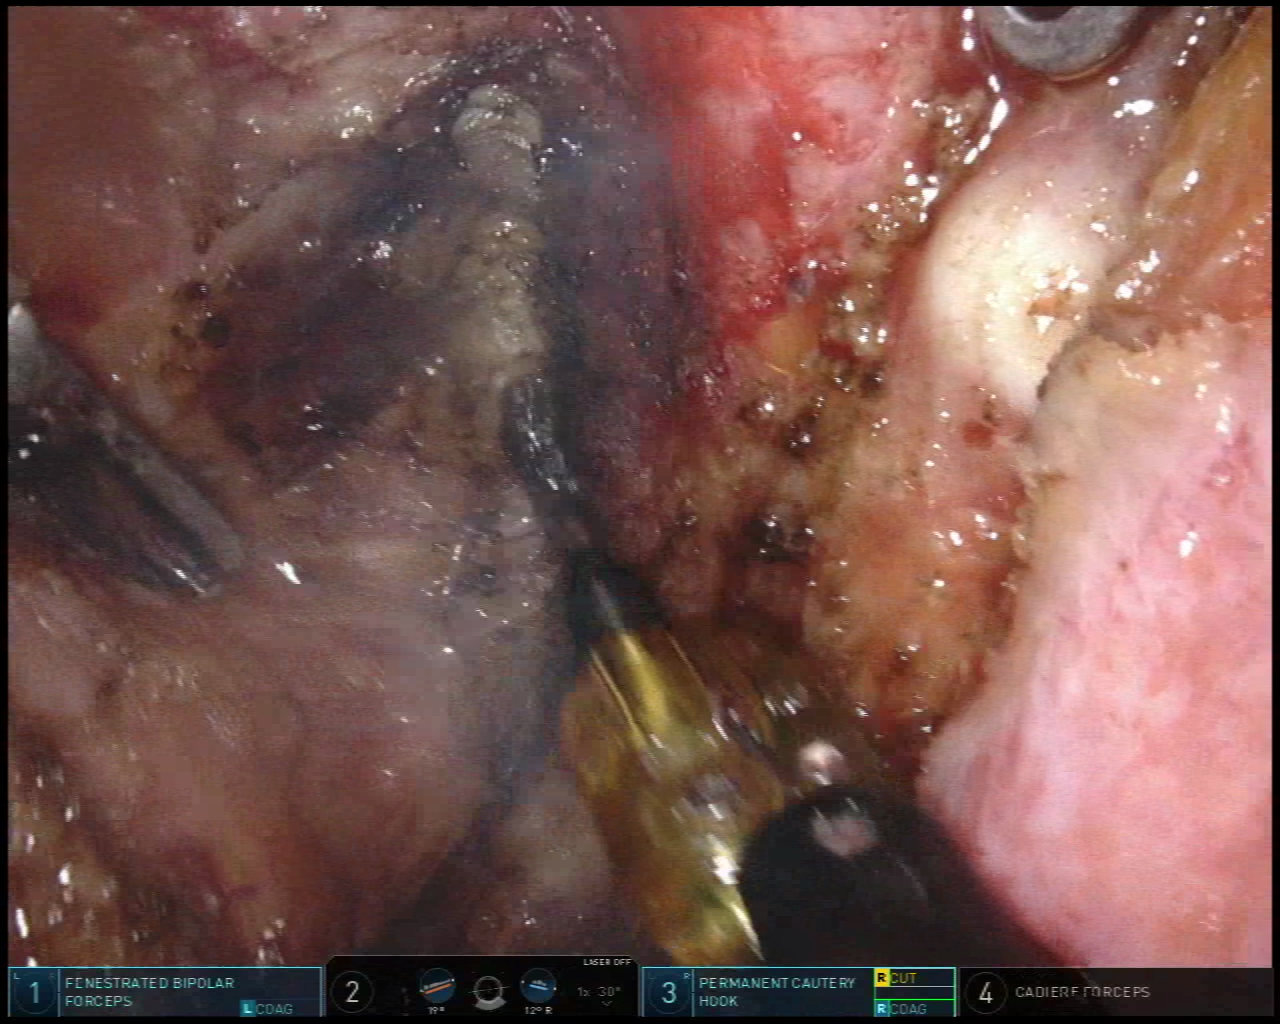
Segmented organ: vesicular_glands
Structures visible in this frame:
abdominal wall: no
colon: no
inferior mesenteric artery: no
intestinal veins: no
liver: no
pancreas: no
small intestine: no
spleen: no
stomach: no
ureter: no
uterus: no
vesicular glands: yes